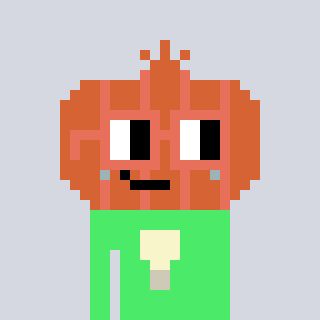
a pixel art character with square orange glasses, a onion-shaped head and a teal-colored body on a cool background